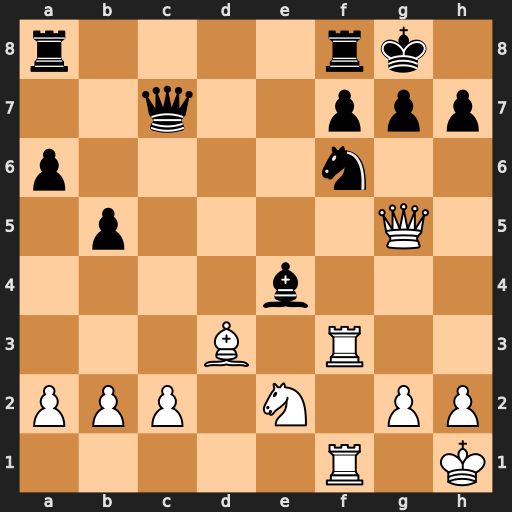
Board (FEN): r4rk1/2q2ppp/p4n2/1p4Q1/4b3/3B1R2/PPP1N1PP/5R1K
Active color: w
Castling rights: -
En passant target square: -
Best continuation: Rxf6 Bxd3 cxd3